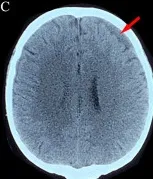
Neuroimaging findings for Patient 1. (C, D) Absorption of the hematoma after 8 weeks and 12 weeks of conservative treatment using atorvastatin plus low-dose dexamethasone.
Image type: radiology (ct)